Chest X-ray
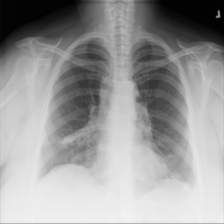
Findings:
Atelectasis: negative
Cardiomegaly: negative
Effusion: negative
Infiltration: negative
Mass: negative
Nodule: negative
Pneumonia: negative
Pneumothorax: negative
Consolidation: negative
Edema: negative
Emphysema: negative
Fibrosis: negative
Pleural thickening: negative
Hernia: negative